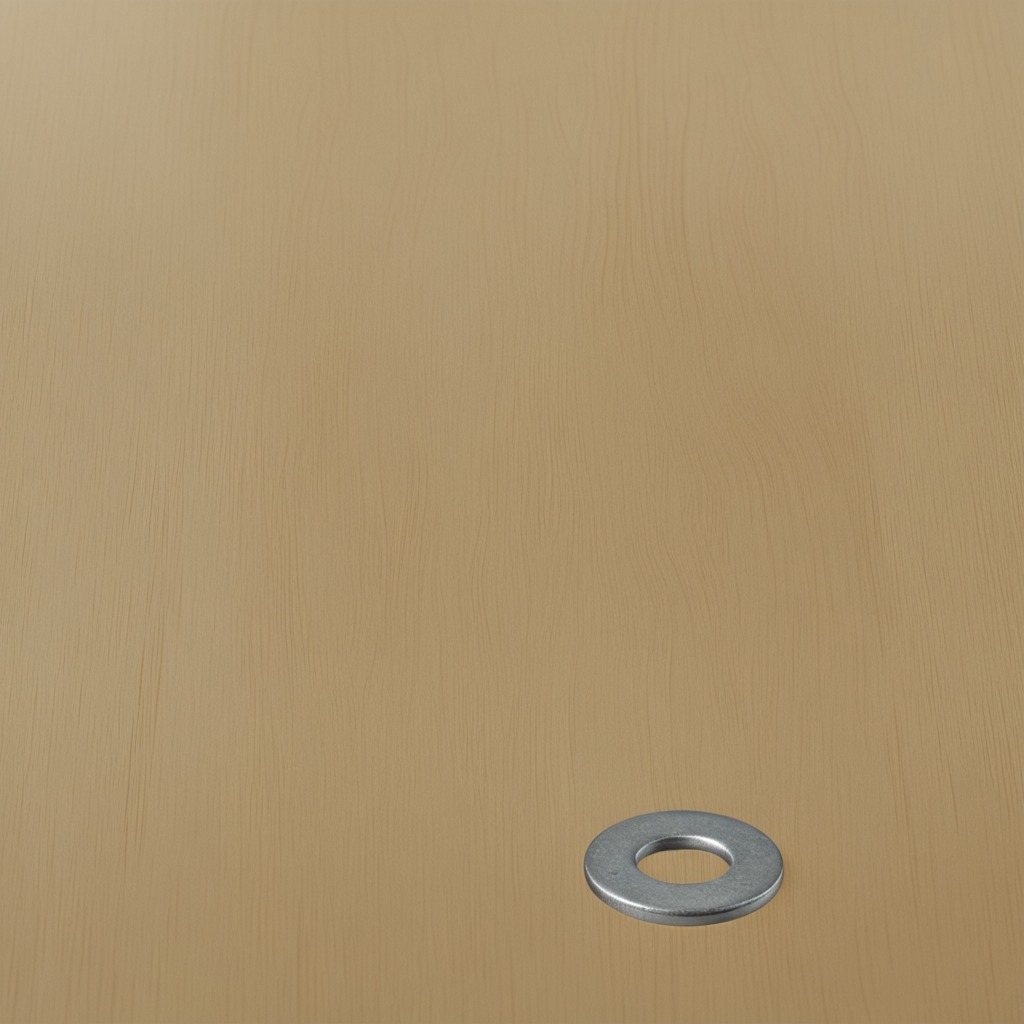
A flat metal washer lies on a plywood surface in a paint workshop lit by afternoon window light.